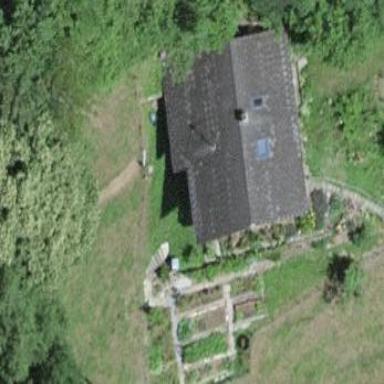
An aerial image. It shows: Simple house.